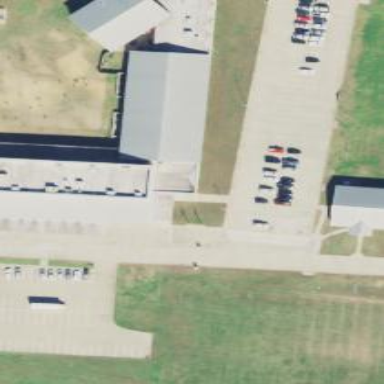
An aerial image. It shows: School.